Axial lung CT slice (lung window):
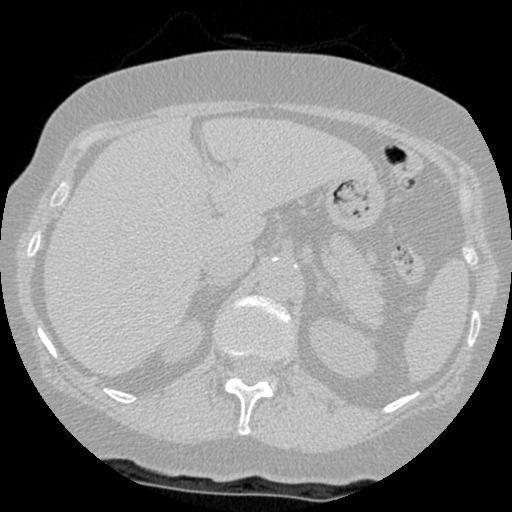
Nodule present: no